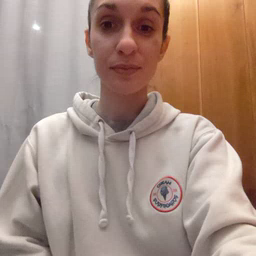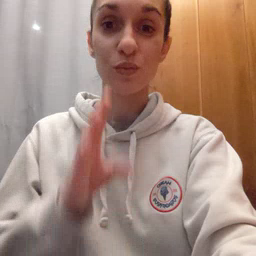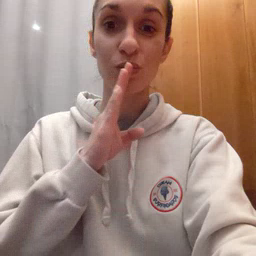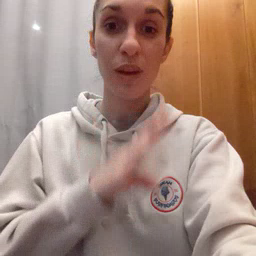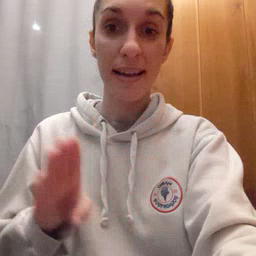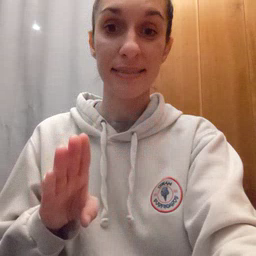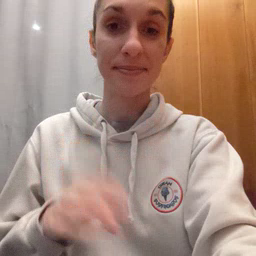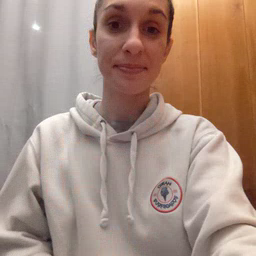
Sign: quiet